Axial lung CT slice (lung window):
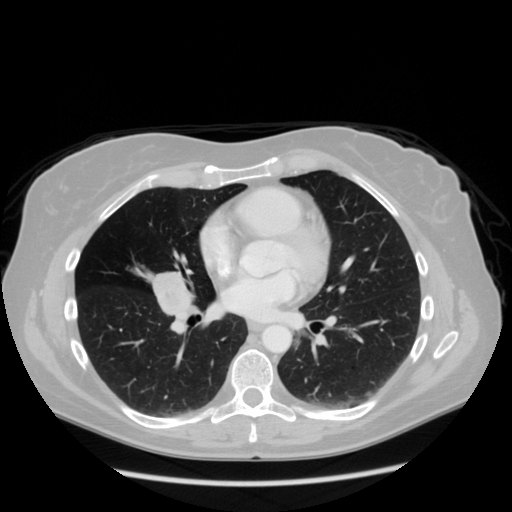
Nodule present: no